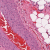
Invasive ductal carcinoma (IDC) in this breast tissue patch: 0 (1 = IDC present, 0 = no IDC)